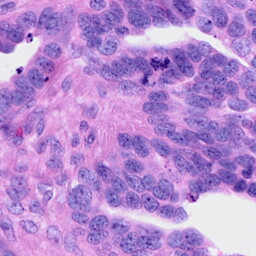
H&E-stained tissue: Ovarian